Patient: sex M, age 69
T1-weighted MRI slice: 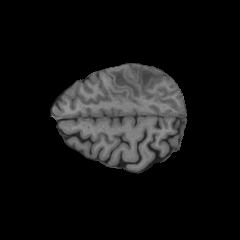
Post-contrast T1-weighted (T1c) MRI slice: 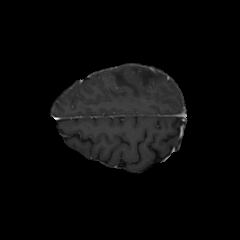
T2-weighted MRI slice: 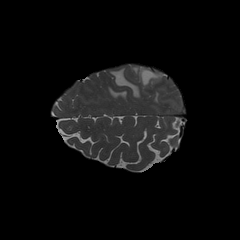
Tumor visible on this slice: yes
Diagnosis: Glioblastoma, IDH-wildtype
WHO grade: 4